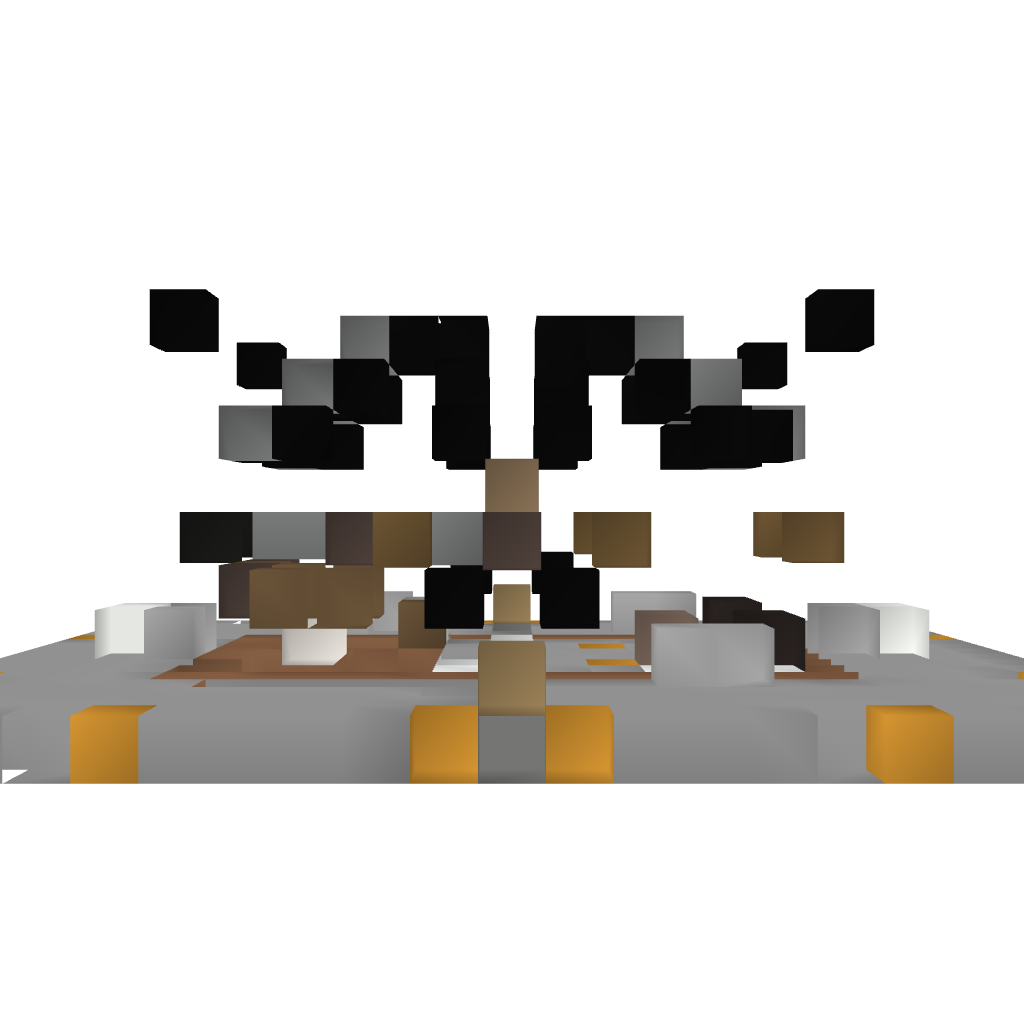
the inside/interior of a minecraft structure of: Worker's Cottage